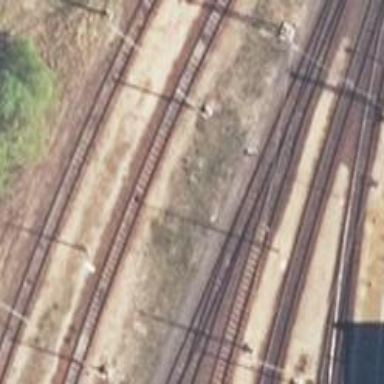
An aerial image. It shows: Railway switch.